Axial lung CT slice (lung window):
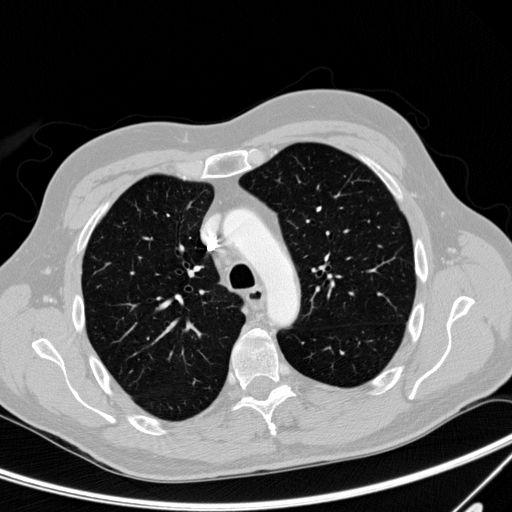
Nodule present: no